Interaction volume radius: 10 \u00c5
Interaction volume height: 50 \u00c5
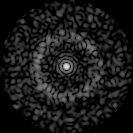
Disorder parameter: 0.8365